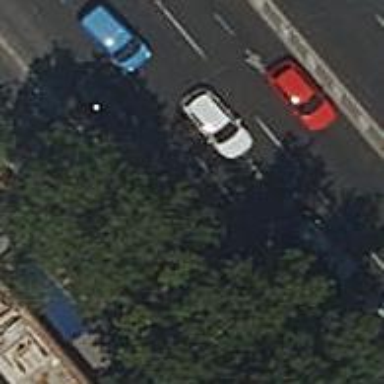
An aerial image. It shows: Road with traffic signals.